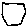
Label: hexagon